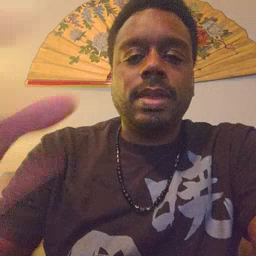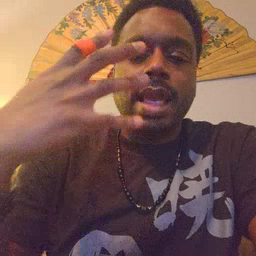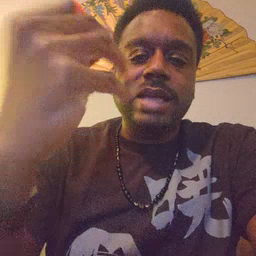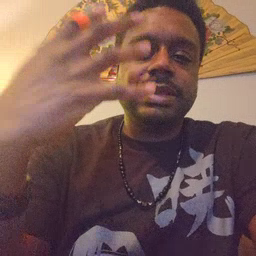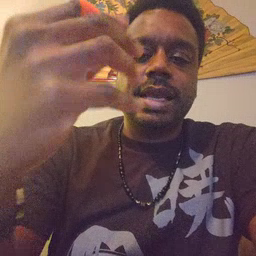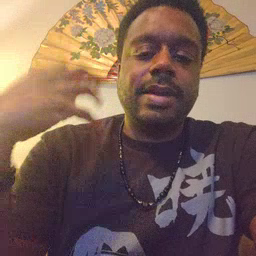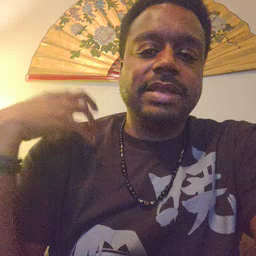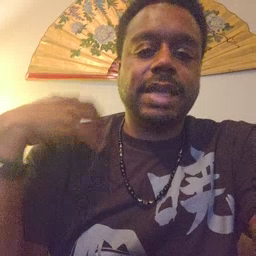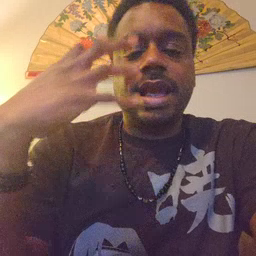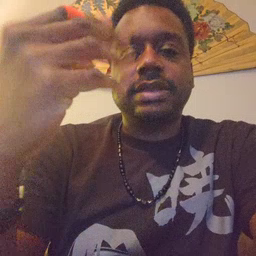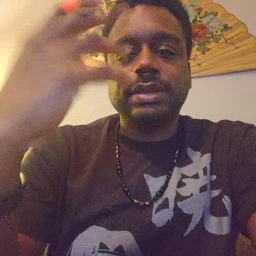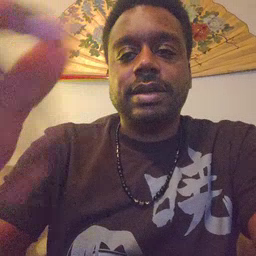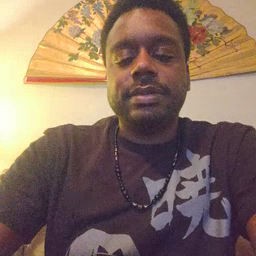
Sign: outside